Question: I started to create a log system based on Observable Pattern. For that I use Reactive Extensions.
I have an IObservable called ILogInfo and a IObserver called ILogObserver.
I have a main application with various modules that used shared libraries. Each module implements an observer of ILogInfo and the modules can work in parallel. My problem here, is that I would like to observe only the ILogInfo registered in the scope of my module.

In this scheme I have two modules (Module A and Module B), each module uses many libraries which push information via ILogInfo. When LibC push a new ILogInfo I would like that only the calling module catch (observe) the information. For example when the call comes from Module B, I don't the information to be observed by Module A. How could I do this ?
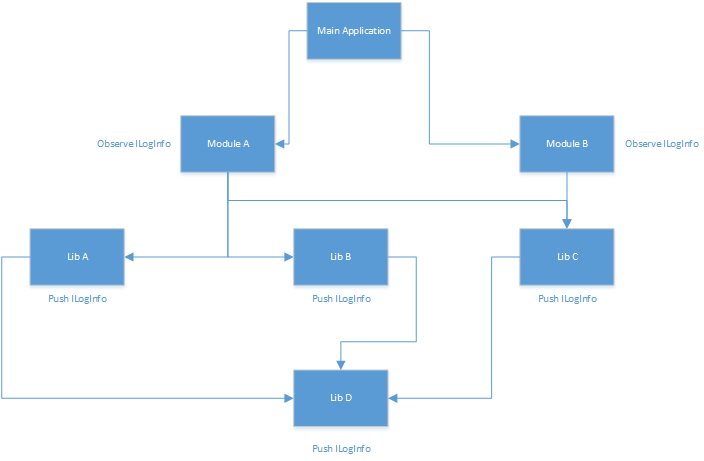
Answer: This isn't a question about Rx really. You need to be able to get calling context from the ILogInfo to route it appropriately.
You can provide either provide that context explicitly from the caller (the sender suggestion in the comments seems like a simple, workable suggestion of this) or do an expensive stackwalk to determine the calling module (which won't work in asynchronous situations) or otherwise you'll have to maintain the caller in ExecutionContext by setting data in the <URL> - this works in more asynchronous situations but is more complex.
I don't know about your specific situation, but given the need to isolate logging so throughly, I wonder if hosting multiple copies of the libraries in separate per-Module AppDomains might be easier, giving you complete isolation.
I hope there's a really good reason for this requirement, because it feels very complicated when existing logging frameworks have good solutions for providing context (like activity tracing in the logging application block and in WCF for example).